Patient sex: M
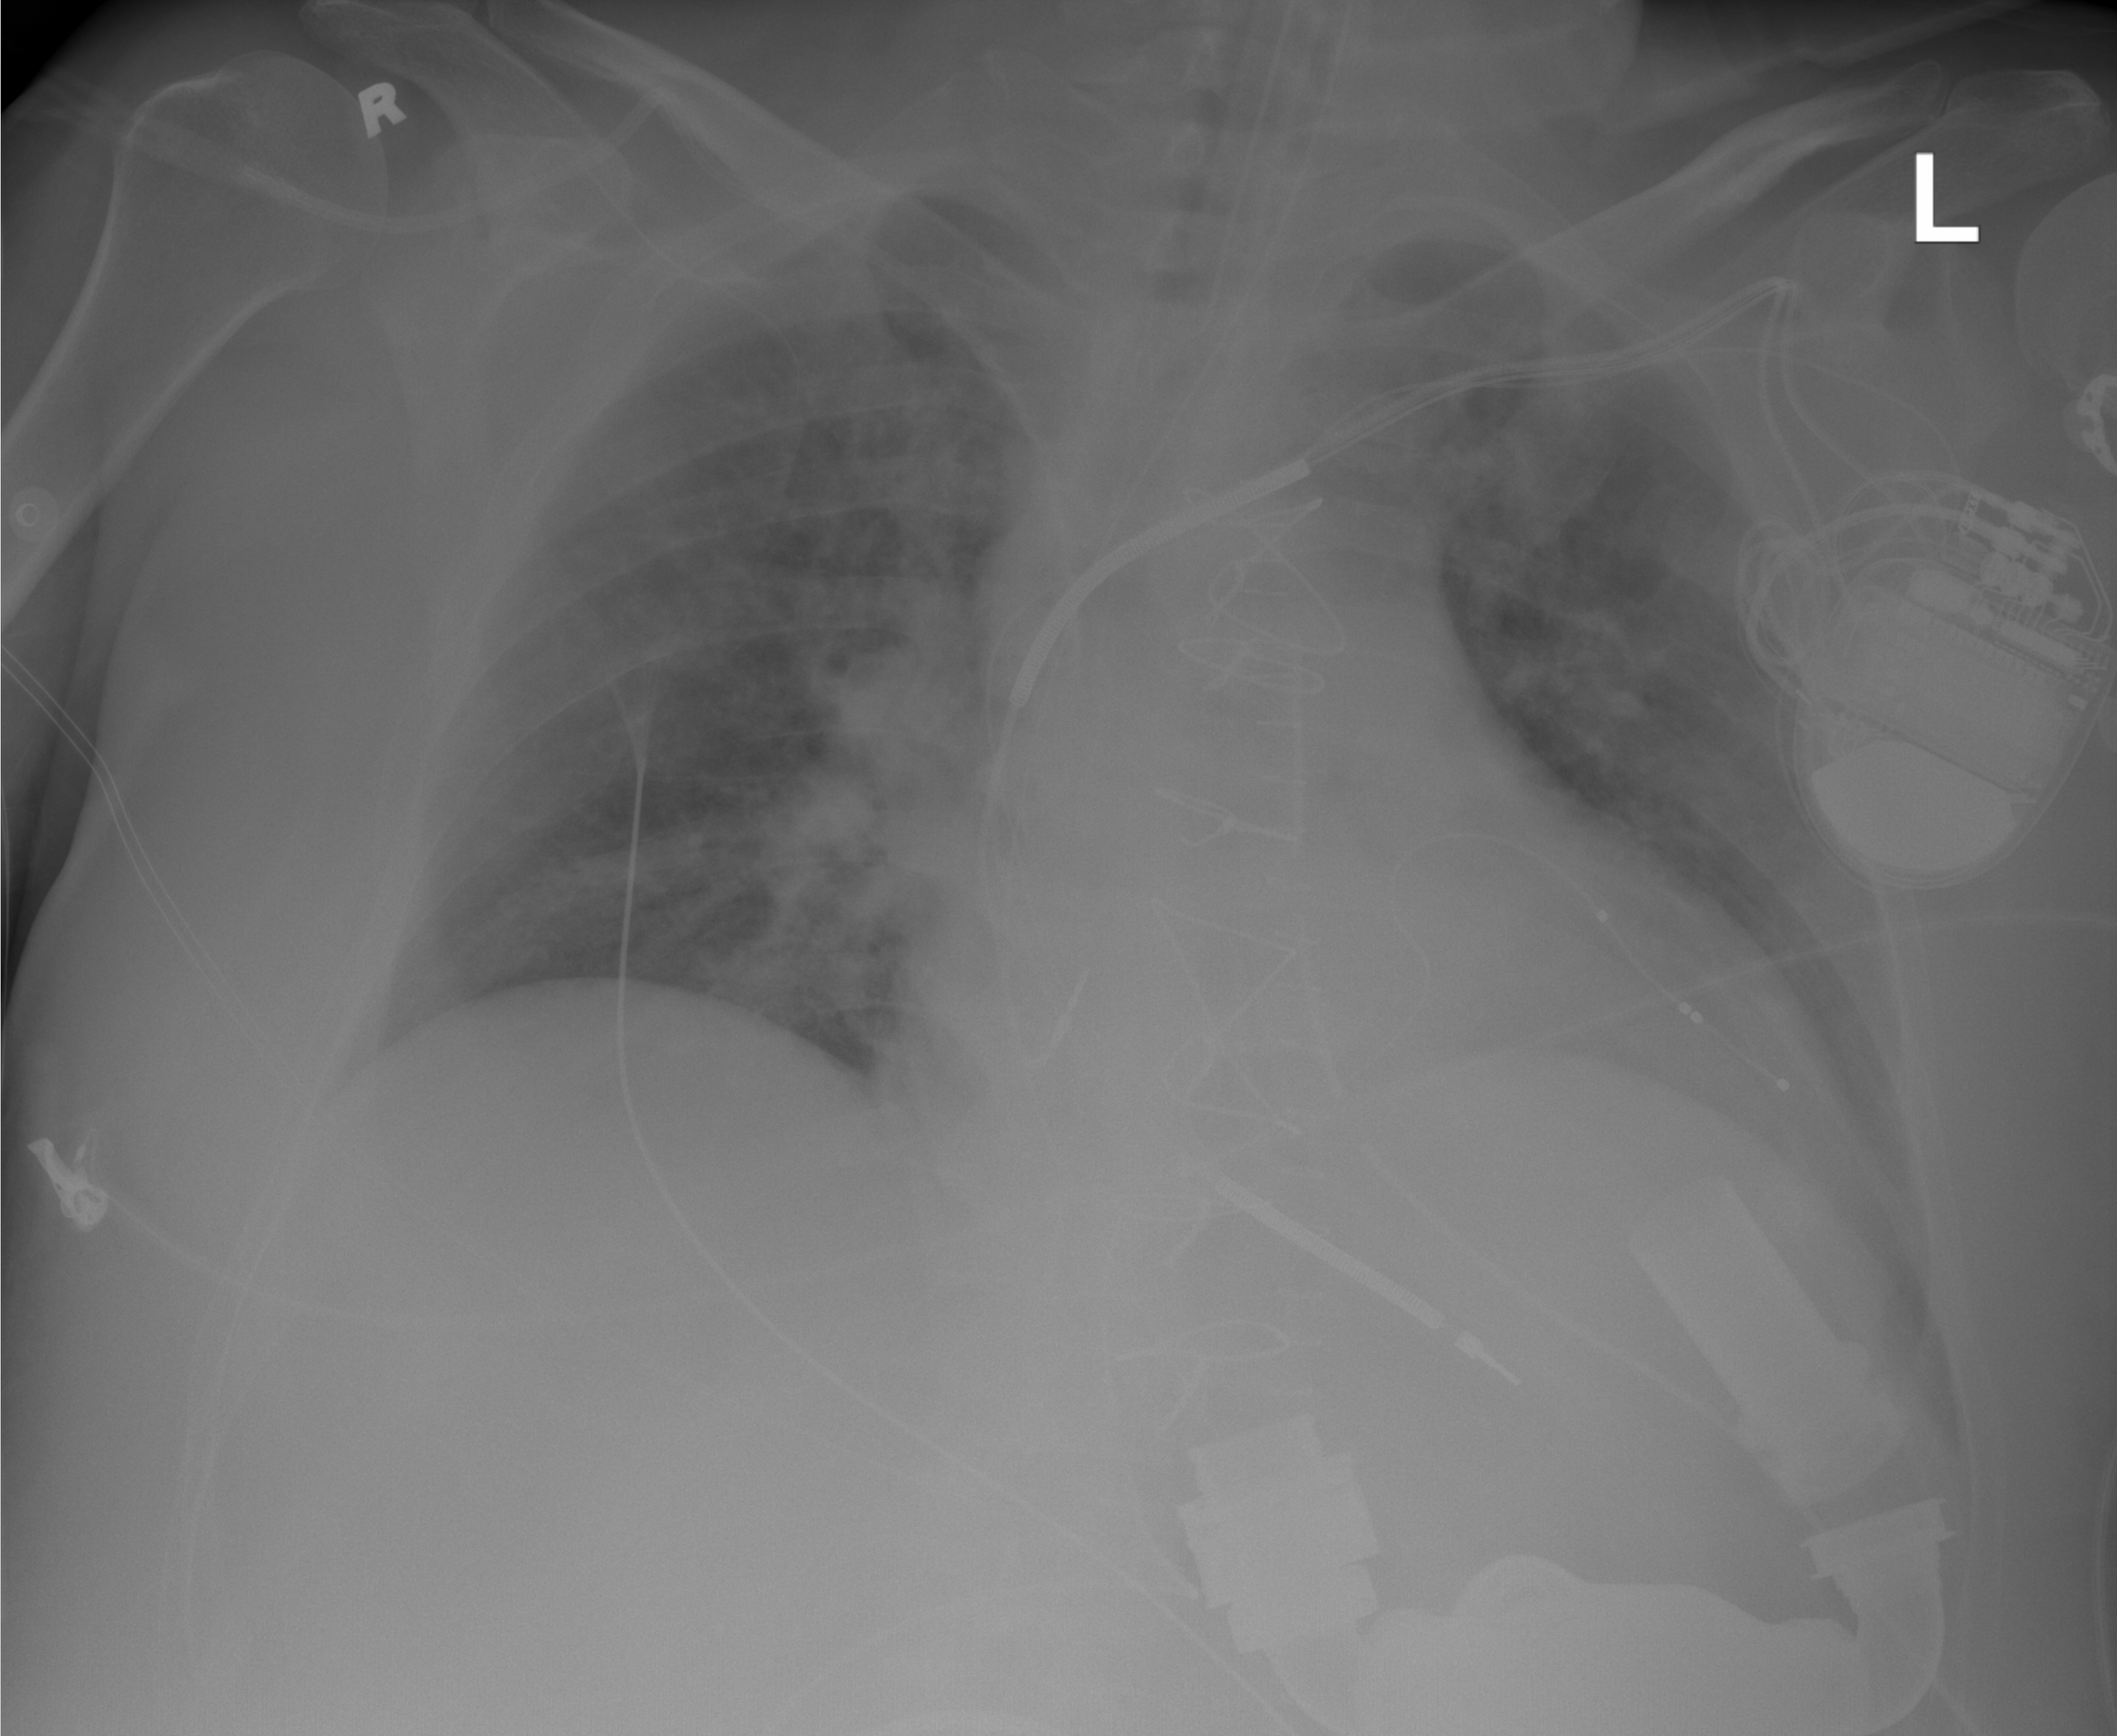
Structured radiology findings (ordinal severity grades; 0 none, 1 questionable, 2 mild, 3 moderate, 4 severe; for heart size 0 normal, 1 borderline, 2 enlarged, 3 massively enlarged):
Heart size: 2
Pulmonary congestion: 2
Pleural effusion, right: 0
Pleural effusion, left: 1
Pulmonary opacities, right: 0
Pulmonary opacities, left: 0
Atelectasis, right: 2
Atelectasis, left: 0